Question: I'm a beginner of JavaFX. Is there anyway to change the color of title bar. I just want to make the application all black. I have searched the JavaFX API, but I can't find any method to make it.

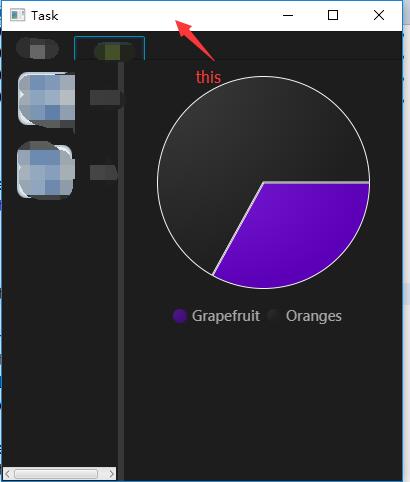
Answer: This is pretty much an OS dependent thing. The operating system gets to decide how titlebars and borders are displayed by default. However, it definitely can be done, if you are willing to venture into making your own title bar.
To start out, you will need to modify the application window's stage to 'StageStyle.UNDECORATED'. Then you will need to set up your own borders and title bar (complete with things like the title, minimize button, close button, etc.). You can then add the border pane as a scene into your application's stage, and that should render your custom titlebar then without the default Windows styling.
You can find an example implementation of that here: <URL>
Do note that because you are implementing your own titlebar, you will also lose the OS's default window drag behavior, so you will need to implement your own window-drag/window-move code. This answer might be able to help you with that: <URL>